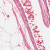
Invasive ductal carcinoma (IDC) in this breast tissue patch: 0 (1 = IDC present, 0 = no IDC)